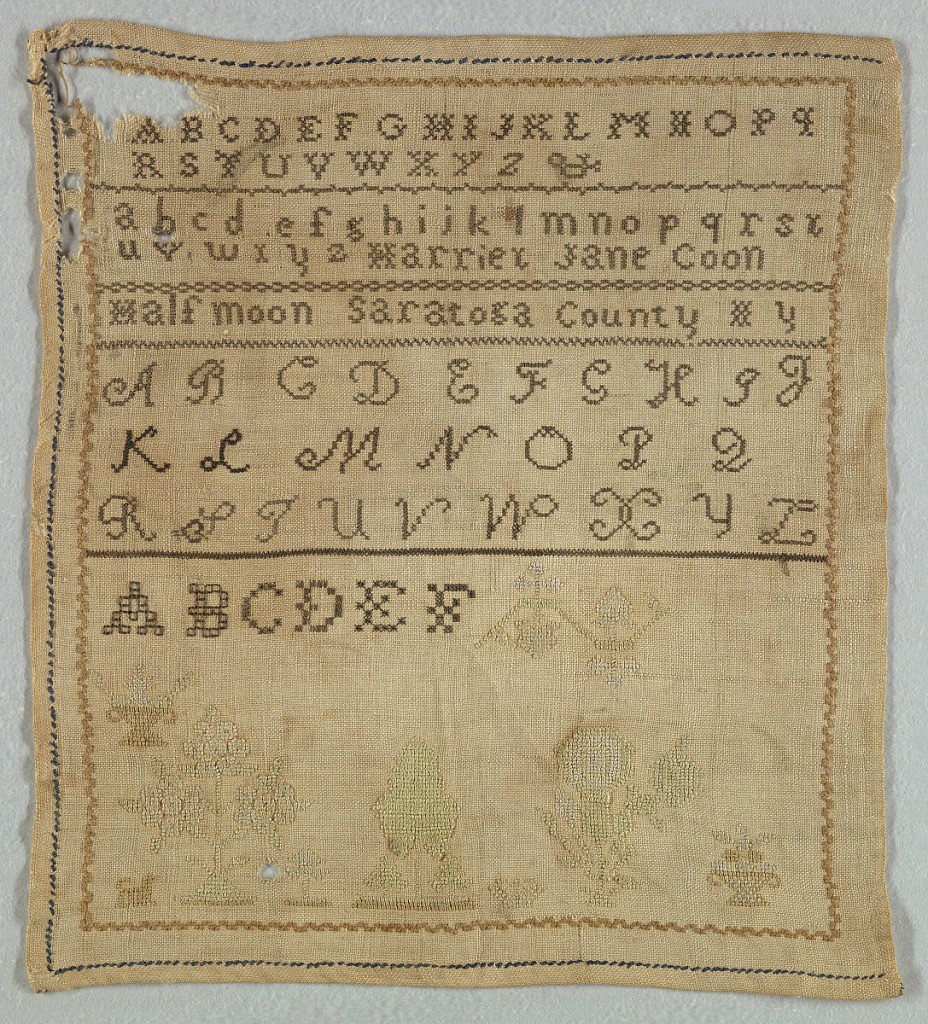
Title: Sampler
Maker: Harriet Jane Coon
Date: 19th century
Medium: silk and cotton embroidery on linen foundation Technique: embroidered in cross, marking cross, eyelet, stem, and satin stitches on plain weave foundation
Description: Bands of alphabets, the inscription Half Moon Saratoga County NY, and scattered motifs.